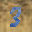
Label: 3